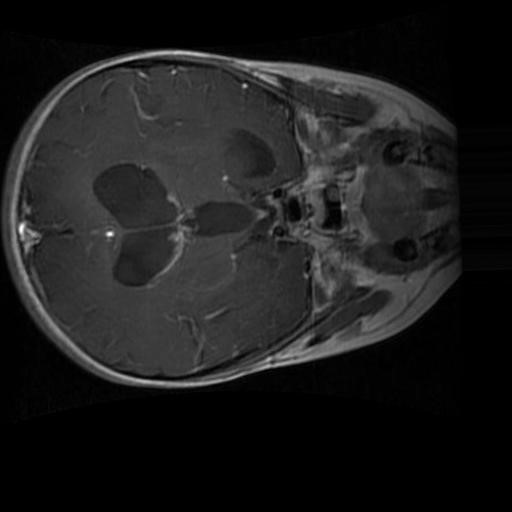
Label: brain_glioma